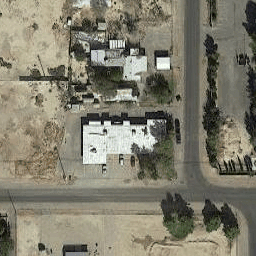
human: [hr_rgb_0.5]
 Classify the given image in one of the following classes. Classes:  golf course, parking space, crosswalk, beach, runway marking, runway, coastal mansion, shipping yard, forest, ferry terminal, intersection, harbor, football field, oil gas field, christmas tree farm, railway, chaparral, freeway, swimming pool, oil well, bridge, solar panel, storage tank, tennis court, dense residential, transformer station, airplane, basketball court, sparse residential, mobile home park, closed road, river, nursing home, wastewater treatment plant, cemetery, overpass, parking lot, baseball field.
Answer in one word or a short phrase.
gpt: nursing home